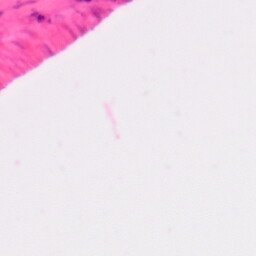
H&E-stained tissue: Colon